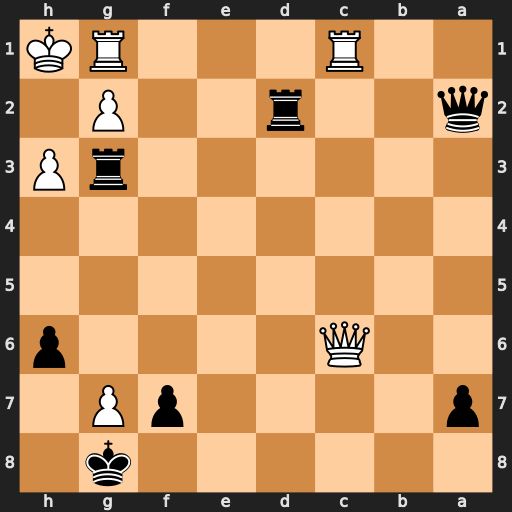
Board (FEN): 6k1/p4pP1/2Q4p/8/8/6rP/q2r2P1/2R3RK
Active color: b
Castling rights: -
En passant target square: -
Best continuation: Rxh3+ gxh3 Rh2#